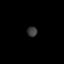
Tissue: skin
Cell type: Epithelial cells
Senescence score: 0.2754
Nuclear area (px): 103
Mean DAPI intensity: 56.718